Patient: sex M, age 69
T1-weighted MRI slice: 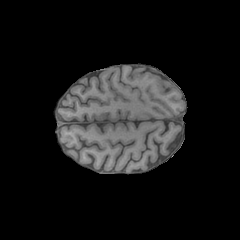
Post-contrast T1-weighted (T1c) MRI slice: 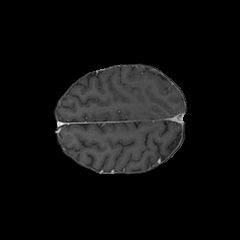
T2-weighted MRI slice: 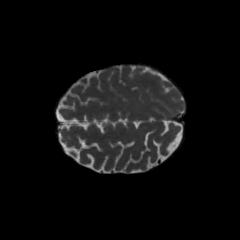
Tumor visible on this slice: no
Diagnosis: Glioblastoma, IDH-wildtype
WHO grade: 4